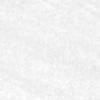
Label: change